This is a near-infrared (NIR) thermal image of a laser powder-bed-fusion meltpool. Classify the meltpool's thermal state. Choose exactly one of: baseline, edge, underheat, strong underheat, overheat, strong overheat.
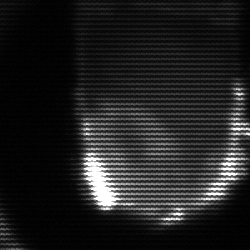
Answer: baseline